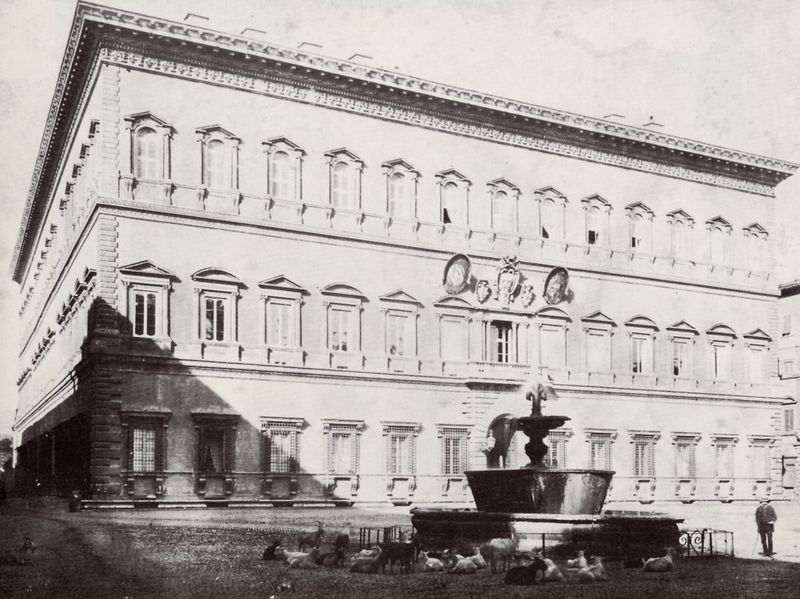
Titel: Der Palazzo Farnese in Rom
Künstler: Edmondo Behles
Standort: Rom
Institution: Privatsammlung
Schlagwörter: himmel, mann, schatten, wasser, weiß, braun, fenster, grau, licht, schwarz, strasse, tür, blick, gebäude, haus, schloss, tiere, wiese, alt, trinken, architektur, mensch, vögel, weide, gitter, sonne, klassizismus, person, renaissance, brunnen, schornstein, stock, springbrunnen, balkon, bilder, ecke, ente, bogen, fassade, italien, pflaster, gehstock, stab, giebel, schornsteine, herde, hof, enten, rast, platz, kaiser, jugendstil, verzierung, tor, foto, fotografie, bögen, eingang, schaf, medaillon, palast, palazzo, druck, schwarz weiss, gänse, rom, photo, dreiecksgiebel, rustika, wappen, sims, geflügel, gesims, kaninchen, gutshaus, gitterfenster, portikus, simse, vergittert, etagen, geschosse, fontaine, schafe, fotographie, schäfer, stockwerke, ziege, bau, fesnter, gebälk, kaserne, ziegen, hühner, bauwerk, dreigeschossig, flachdach, attika, vorplatz, dreieckgiebel, fenstergiebel, portika, brunen, medaillons, nachkriegszeit, stockerke, hausecke, geißen, farnese, portka, 18. jahrhundert, 1880, brunnenschalen, schatten ecke